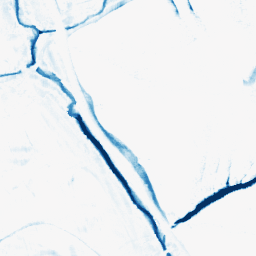
Category: morphological
Decomposition family: morphological_rect
Decomposition parameters: operation: closing
width: 10
height: 10
Upsampling method: bicubic_3x
Upsampling parameters: scale: 3
Upsampling scale: 3